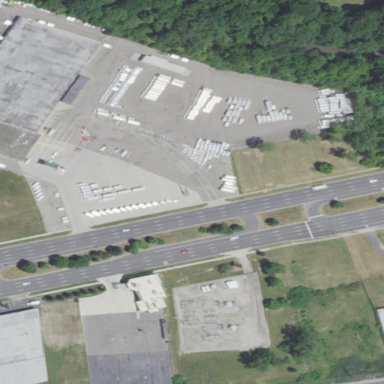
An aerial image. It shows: Commercial area with storage rental shop.